Question: I'm facing an issue with the xslt and have no idea how to transform the below XML in to desired output.
How to read the elements of similar nodes and generate the output in same line based on a condition?
Also, The O/P File has predefined format.
XML
'''
<?xml version="1.0" encoding="UTF-8"?>
<Plan Id="01">
<Ledger>1</Ledger>
<Product>PRD-AAA</Product>
<Order_Amount>2480</Order_Amount>
<Invoice_Amount>496</Invoice_Amount>
</Plan>
<Plan Id="02">
<Ledger>2</Ledger>
<Product>PRD-BBB</Product>
<Order_Amount>9000</Order_Amount>
<Invoice_Amount>3000</Invoice_Amount>
</Plan>
<Plan Id="03">
<Product Id="PRD-X">
<Ledger>1</Ledger>
<Order_Amount>4500</Order_Amount>
<Invoice_Amount>1650</Invoice_Amount>
</Product>
<Product Id="PRD-Y">
<Ledger>1</Ledger>
<Order_Amount>550</Order_Amount>
<Invoice_Amount>866</Invoice_Amount>
</Product>
<Product Id="PRD-Z">
<Ledger>2</Ledger>
<Order_Amount>5000</Order_Amount>
<Invoice_Amount>1000</Invoice_Amount>
</Product>
<Product Id="PRD-A">
<Ledger>3</Ledger>
<Order_Amount>2500</Order_Amount>
<Invoice_Amount>1000</Invoice_Amount>
</Product>
</Plan>
'''
(No need to print the column header) this is just to understand the O/P file format.
'Plan Details,Plan ID,Ledger#,Product Code,Amounts,Order Amount,Invoice Amount,STATICTEXTFILLER1,STATICTEXTFILLER2,,Plan ID,Ledger#,Product Code,Amounts,Order Amount,Invoice Amount,STATICTEXTFILLER3'
1) STATICTEXTFILLER1,STATICTEXTFILLER2 will come after the first Invoice amount
2) STATICTEXTFILLER13 is at the end of the last Invoice amount
3) If plan 03 had only one product in Ledger# the remaining details on the file should left blank except the STATICTEXTFILLER1,STATICTEXTFILLER3,STATICTEXTFILLER3

'Plan Details,01,1,PRD-AAA,Amounts,2480,496,STATICTEXTFILLER1,STATICTEXTFILLER2,,,,Amounts,,,STATICTEXTFILLER3 Plan Details,02,2,PRD-BBB,Amounts,9000,3000,STATICTEXTFILLER1,STATICTEXTFILLER2,,,,Amounts,,,STATICTEXTFILLER3 Plan Details,03,1,PRD-X,Amounts,4500,1650,STATICTEXTFILLER1,STATICTEXTFILLER2,03,1,PRD-Y,Amounts,550,866,STATICTEXTFILLER3 Plan Details,03,2,PRD-Z,Amounts,5000,1000,STATICTEXTFILLER1,STATICTEXTFILLER2,,,,Amounts,,,STATICTEXTFILLER3 Plan Details,03,3,PRD-A,Amounts,2500,1000,STATICTEXTFILLER1,STATICTEXTFILLER2,,,,Amounts,,,STATICTEXTFILLER3'
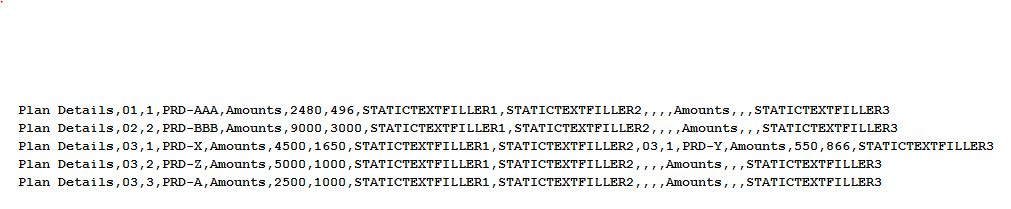
Answer: : Updated root element as mentioned in comment
'''
<?xml version="1.0" encoding="UTF-8"?>
<Report_Data>
<Plan Id="01">
<Ledger>1</Ledger>
<Product>PRD-AAA</Product>
<Order_Amount>2480</Order_Amount>
<Invoice_Amount>496</Invoice_Amount>
</Plan>
<Plan Id="02">
<Ledger>2</Ledger>
<Product>PRD-BBB</Product>
<Order_Amount>9000</Order_Amount>
<Invoice_Amount>3000</Invoice_Amount>
</Plan>
<Plan Id="03">
<Product Id="PRD-X">
<Ledger>1</Ledger>
<Order_Amount>4500</Order_Amount>
<Invoice_Amount>1650</Invoice_Amount>
</Product>
<Product Id="PRD-Y">
<Ledger>1</Ledger>
<Order_Amount>550</Order_Amount>
<Invoice_Amount>866</Invoice_Amount>
</Product>
<Product Id="PRD-Z">
<Ledger>2</Ledger>
<Order_Amount>5000</Order_Amount>
<Invoice_Amount>1000</Invoice_Amount>
</Product>
<Product Id="PRD-A">
<Ledger>3</Ledger>
<Order_Amount>2500</Order_Amount>
<Invoice_Amount>1000</Invoice_Amount>
</Product>
</Plan>
</Report_Data>
'''
With this:
'''
<?xml version="1.0" encoding="UTF-8"?>
<xsl:stylesheet xmlns:xsl="http://www.w3.org/1999/XSL/Transform"
xmlns:xs="http://www.w3.org/2001/XMLSchema" exclude-result-prefixes="xs" version="2.0">
<xsl:output method="text"/>
<xsl:template match="Report_Data">
<xsl:apply-templates select="Plan"/>
</xsl:template>
<xsl:template match="Plan">
<xsl:choose>
<!-- Plan type 1, Id 1 and 2 -->
<xsl:when test="not(Product/@Id)">
<xsl:value-of select="@Id,Ledger,Product,Order_Amount,Invoice_Amount" separator=","/>
<xsl:text>&#xA;</xsl:text>
</xsl:when>
<!-- Plan type 2, Id 3-->
<xsl:otherwise>
<xsl:for-each-group select="Product" group-by="Ledger">
<xsl:value-of
select="for $i in current-group() return ($i/../@Id,$i/Ledger,$i/@Id,$i/Order_Amount,$i/Invoice_Amount)"
separator=","/>
<xsl:text>&#xA;</xsl:text>
</xsl:for-each-group>
</xsl:otherwise>
</xsl:choose>
</xsl:template>
</xsl:stylesheet>
'''
I get:
'''
01,1,PRD-AAA,2480,496
02,2,PRD-BBB,9000,3000
03,1,PRD-X,4500,1650,03,1,PRD-Y,550,866
03,2,PRD-Z,5000,1000
03,3,PRD-A,2500,1000
'''
Basically the 'value-of's' select the sequence of elements in the order you want to display them depending which plan type you have. With xslt-2.0 you can save yourself the delimeter and use the value-of's seprartor attribute instead.